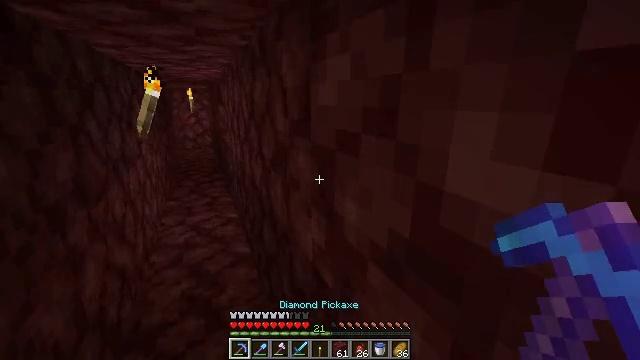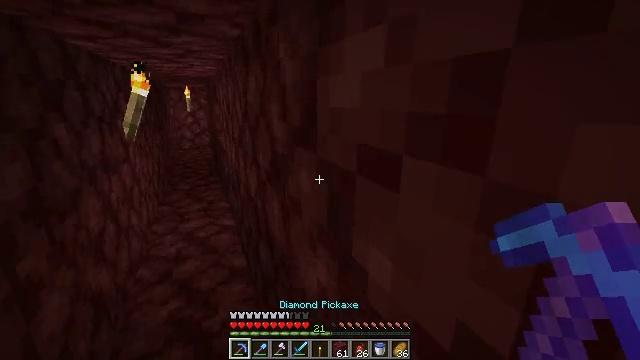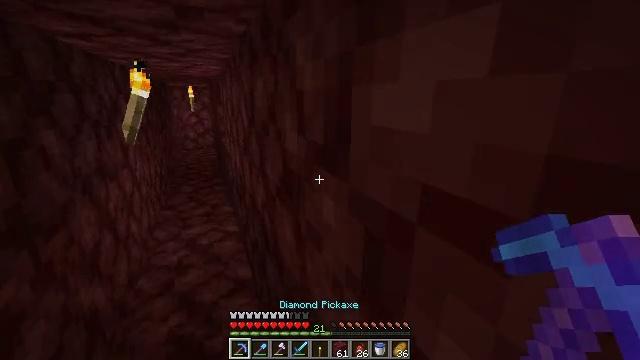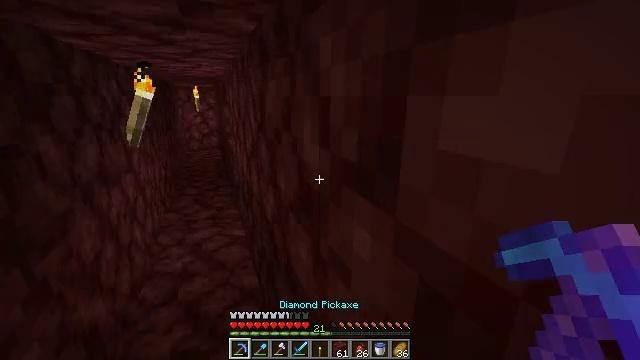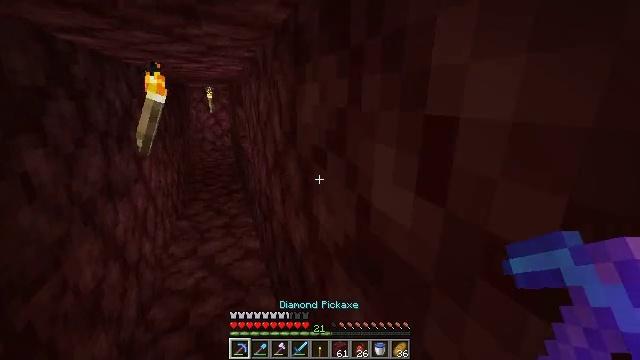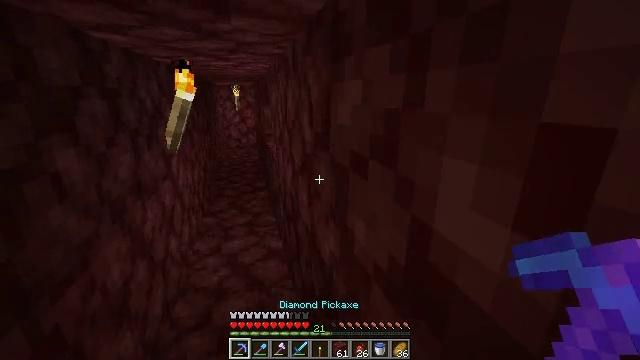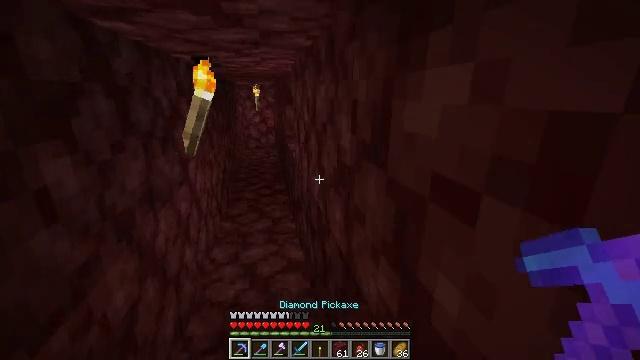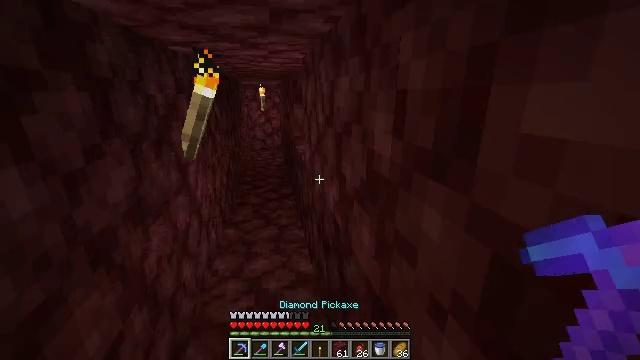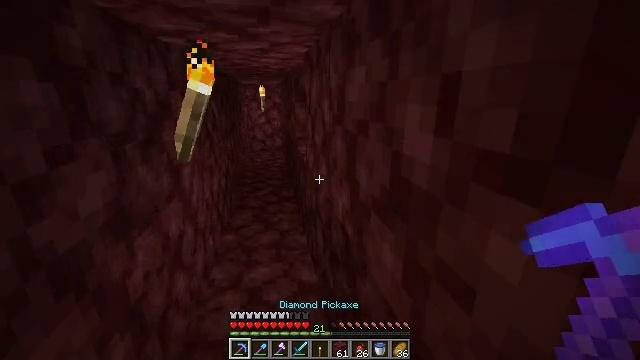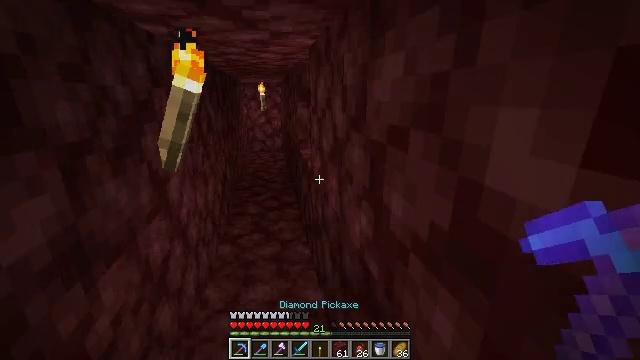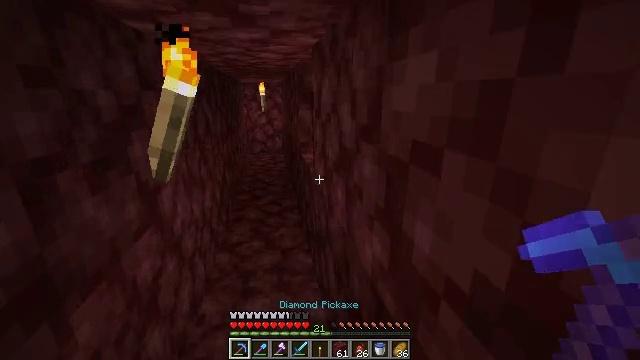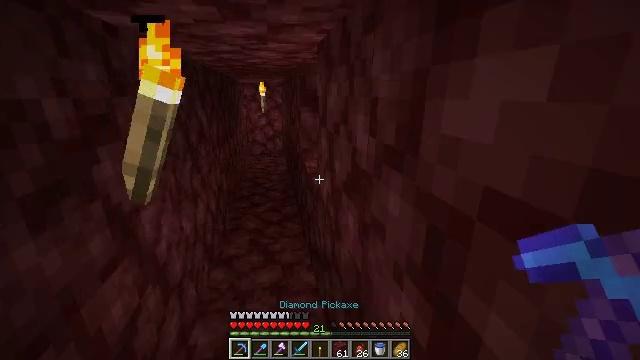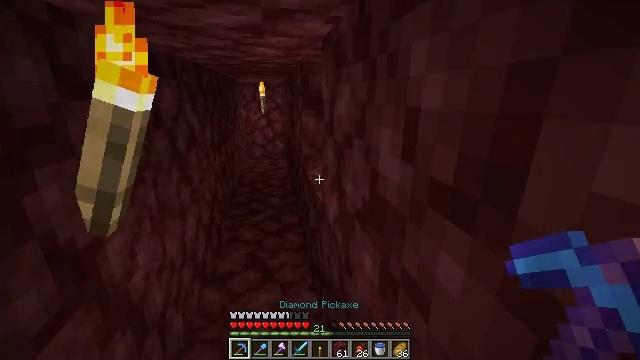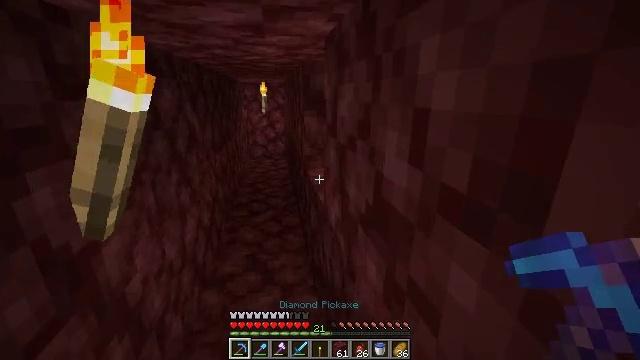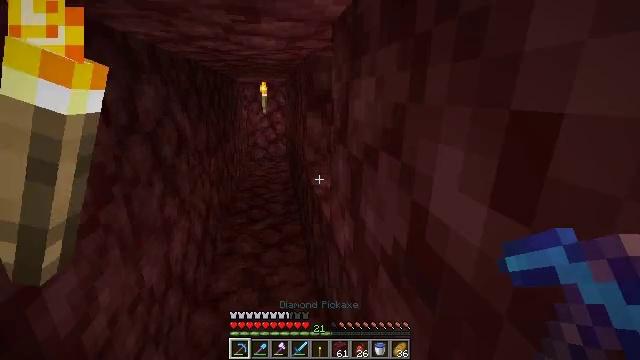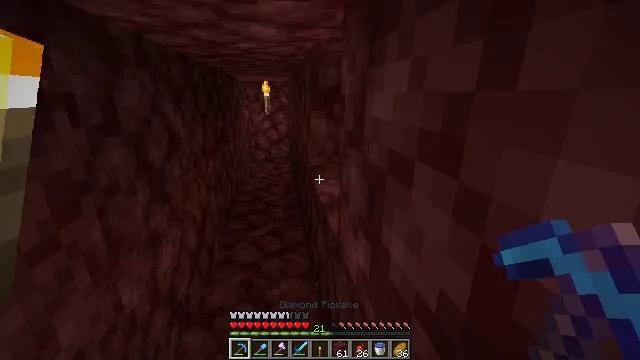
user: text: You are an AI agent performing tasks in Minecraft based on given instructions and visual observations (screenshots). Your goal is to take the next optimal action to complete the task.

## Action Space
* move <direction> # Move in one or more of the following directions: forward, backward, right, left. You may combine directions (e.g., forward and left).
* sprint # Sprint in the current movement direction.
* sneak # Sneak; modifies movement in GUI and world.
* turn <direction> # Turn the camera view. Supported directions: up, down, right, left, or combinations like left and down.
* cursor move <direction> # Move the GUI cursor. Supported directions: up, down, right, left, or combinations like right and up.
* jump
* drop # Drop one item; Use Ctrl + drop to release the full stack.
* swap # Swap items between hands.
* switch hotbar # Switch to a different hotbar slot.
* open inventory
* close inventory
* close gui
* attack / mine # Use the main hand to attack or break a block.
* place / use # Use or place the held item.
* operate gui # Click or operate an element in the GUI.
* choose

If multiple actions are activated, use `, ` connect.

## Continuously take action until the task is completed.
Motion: motion action
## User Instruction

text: Take down the wall torch for reuse.
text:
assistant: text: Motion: move forward
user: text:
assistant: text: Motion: move forward
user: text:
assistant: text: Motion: move forward
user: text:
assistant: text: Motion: move forward, turn left
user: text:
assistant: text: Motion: move forward, turn left
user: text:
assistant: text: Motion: move forward, turn left
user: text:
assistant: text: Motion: move forward, turn left
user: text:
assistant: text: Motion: move forward
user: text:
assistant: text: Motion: move forward
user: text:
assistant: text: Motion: move forward
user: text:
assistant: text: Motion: move forward
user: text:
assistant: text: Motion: move forward
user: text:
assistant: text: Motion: move forward
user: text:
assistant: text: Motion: move forward
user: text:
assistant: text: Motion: move forward
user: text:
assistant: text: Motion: move forward, turn left
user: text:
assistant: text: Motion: move forward, turn left
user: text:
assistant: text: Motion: move forward, turn left
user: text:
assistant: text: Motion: move forward, turn left
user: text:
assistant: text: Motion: move forward, turn left
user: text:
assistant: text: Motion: move forward, turn left
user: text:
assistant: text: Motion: move forward
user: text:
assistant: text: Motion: move forward
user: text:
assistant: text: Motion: move forward
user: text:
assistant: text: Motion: move forward
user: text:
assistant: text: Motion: move forward
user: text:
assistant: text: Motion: move forward
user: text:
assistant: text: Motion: move forward
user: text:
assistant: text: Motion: move forward
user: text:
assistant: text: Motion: move forward